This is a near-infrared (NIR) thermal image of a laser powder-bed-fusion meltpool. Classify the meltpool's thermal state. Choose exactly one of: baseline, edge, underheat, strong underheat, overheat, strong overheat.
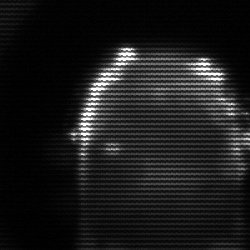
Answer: baseline